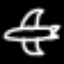
Label: airplane